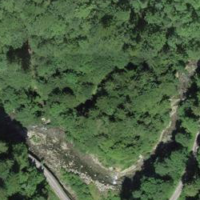
EUNIS habitat code: 43
Species observed at this site:
Geum rivale